Field crop: tomato
Growth stage: 1
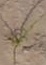
Species: cyperus